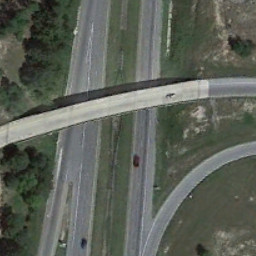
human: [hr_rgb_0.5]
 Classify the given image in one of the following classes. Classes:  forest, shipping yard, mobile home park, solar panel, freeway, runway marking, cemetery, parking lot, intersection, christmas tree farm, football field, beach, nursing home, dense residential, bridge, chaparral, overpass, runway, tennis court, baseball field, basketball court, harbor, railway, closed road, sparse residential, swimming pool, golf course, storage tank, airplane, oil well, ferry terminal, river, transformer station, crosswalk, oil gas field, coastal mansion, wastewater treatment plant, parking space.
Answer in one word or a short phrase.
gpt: overpass